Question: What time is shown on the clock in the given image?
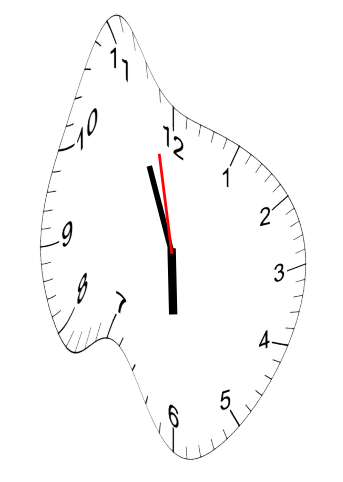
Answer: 05:55:58